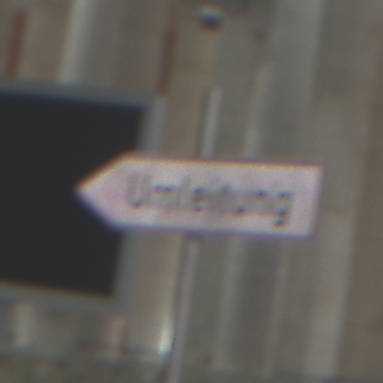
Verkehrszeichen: UmleitungswegweiserLinksweisend
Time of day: Night
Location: Outdoor (Urban)
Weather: PartlyCloudy
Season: NotSpecified
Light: Artificial